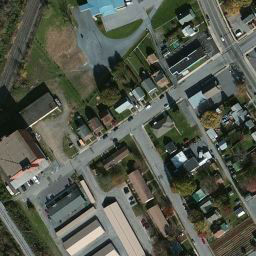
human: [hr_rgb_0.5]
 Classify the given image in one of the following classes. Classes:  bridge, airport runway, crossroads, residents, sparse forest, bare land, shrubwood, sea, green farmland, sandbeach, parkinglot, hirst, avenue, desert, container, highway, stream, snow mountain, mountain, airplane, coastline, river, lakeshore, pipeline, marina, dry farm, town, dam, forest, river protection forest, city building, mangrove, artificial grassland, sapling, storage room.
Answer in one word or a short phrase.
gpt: town